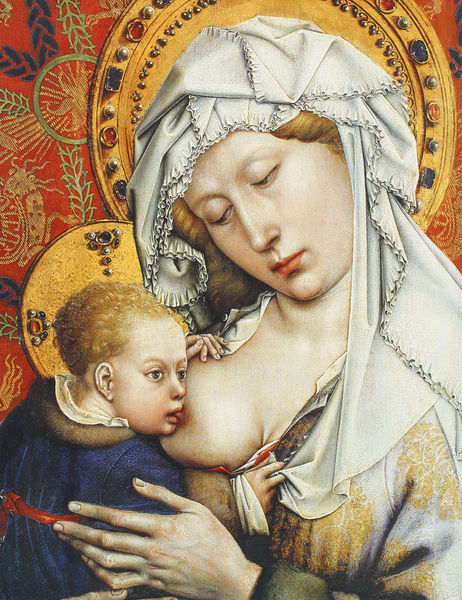
Titel: Kreuzabnahme
Künstler: Robert Campin
Institution: Madrid, Museo del Prado
Schlagwörter: blau, gemälde, hand, gelb, brust, busen, frau, mund, rot, schleier, haube, ornament, blond, trinken, augen, hände, gold, kind, mutter, edelsteine, locken, perlen, tapete, kopftuch, stillen, milch, heiligenschein, christus, jesus, maria, madonna, marienbild, juwelen, saugt